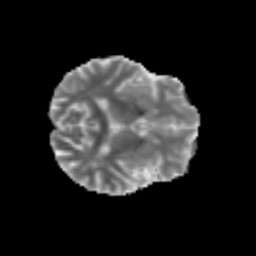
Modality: MD
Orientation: axial
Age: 53
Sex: male
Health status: ill
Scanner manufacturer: siemens
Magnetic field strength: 3 T
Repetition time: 8.7 s
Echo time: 0.11 s